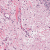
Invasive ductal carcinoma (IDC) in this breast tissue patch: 1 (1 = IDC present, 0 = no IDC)